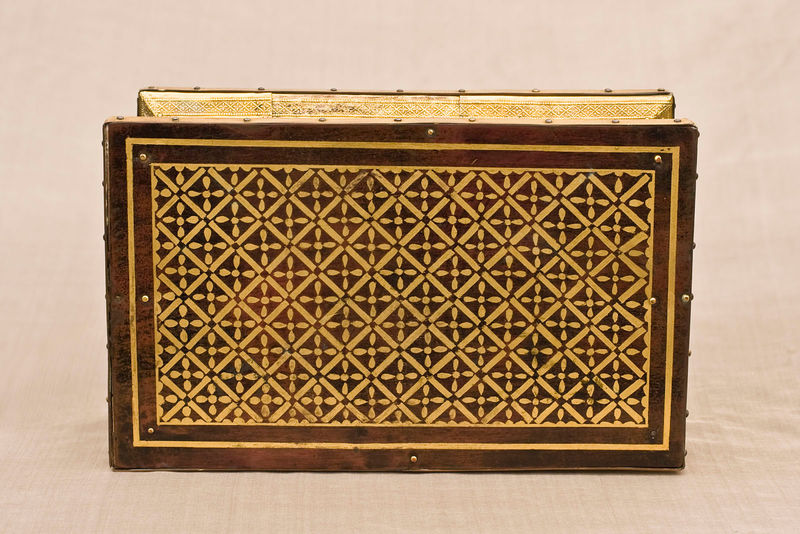
Titel: Andreaskästchen
Institution: Siegburg, St. Servatius, Schatzkammer
Schlagwörter: blumen, braun, holz, schmuck, karo, muster, ornament, gitter, gold, klassizismus, linien, rand, dekoration, gerade, verzierung, nagel, nägel, karos, truhe, deckel, messing, buch, vergoldet, rechteck, linie, oberfläche, schachtel, intarsien, einband, geometrisch, musterung, rechteckig, beschlag, golden, schatulle, geometrie, kästchen, viereck, schrauben, wertvoll, klassisch, behältnis, musster, europäisch